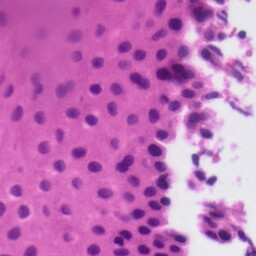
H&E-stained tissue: Tonsil